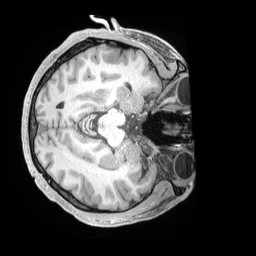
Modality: T1w
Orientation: axial
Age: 35
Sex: male
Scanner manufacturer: siemens
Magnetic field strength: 3 T
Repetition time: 2 s
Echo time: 0.00211 s